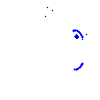
Particle: kaon